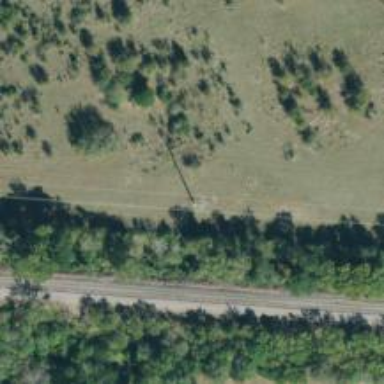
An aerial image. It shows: Power pole.